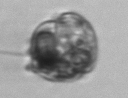
Label: Proterythropsis